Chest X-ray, AP view. Patient: 42 years old, sex M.
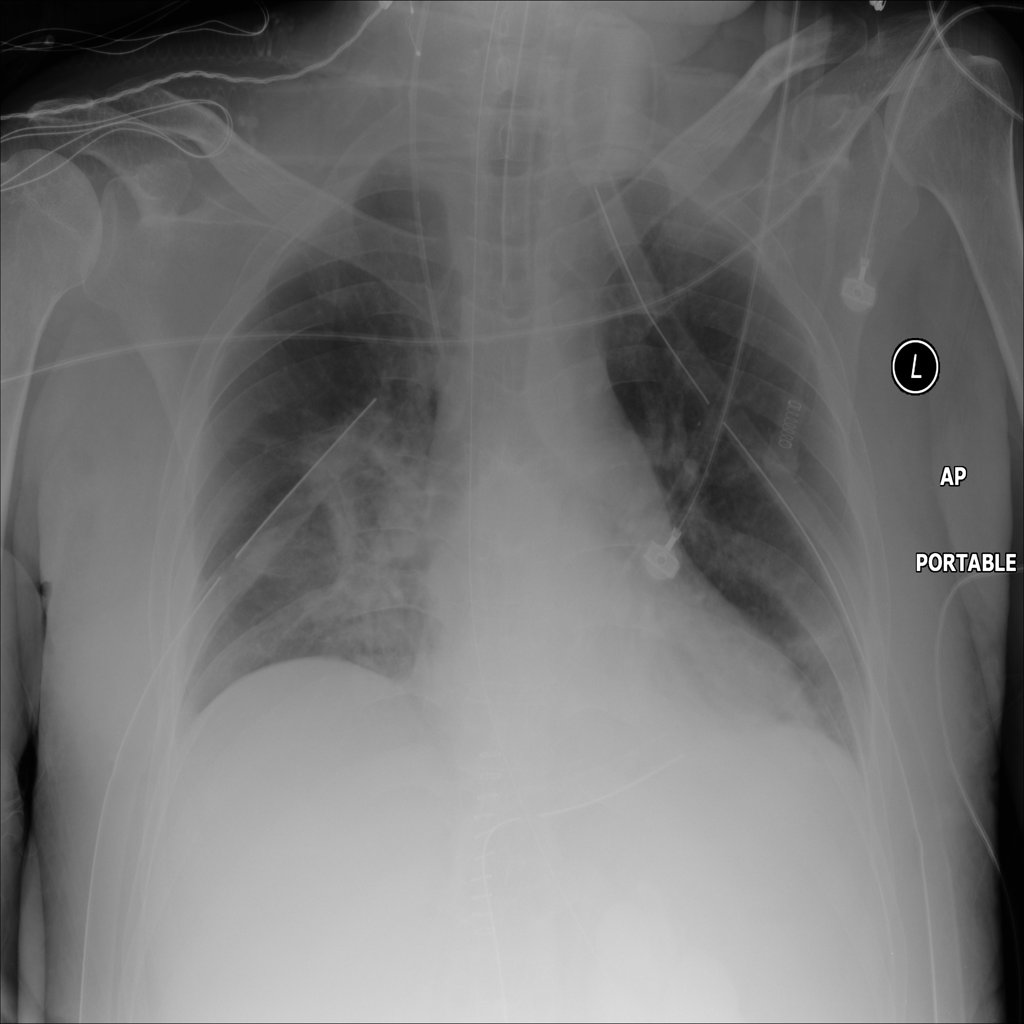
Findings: Atelectasis, Effusion